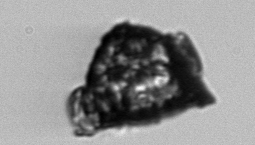
Label: Delphineis